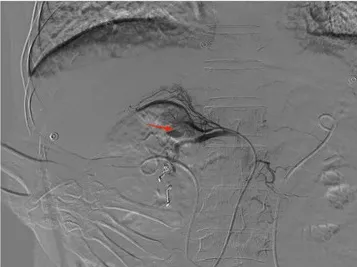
(D) Digital subtraction angiography of the right renal artery. Red arrow indicates active extravasation of the subsegmental artery supplying the superior pole (September 22, 2022, day 19 of admission).
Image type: radiology (x_ray)